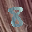
Label: 8